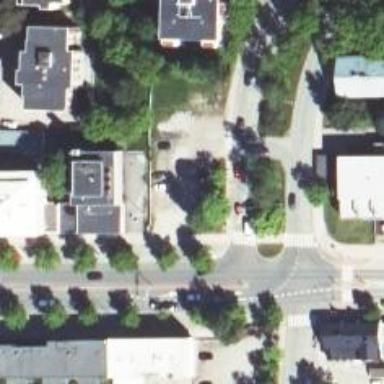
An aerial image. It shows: Uncontrolled crossing on the road.